Question: How do I get rid of this?

The reason I want to get rid of it is that every so often, I will move my mouse down toward the bottom of the screen, and when I mouseover this area, the mouse jumps all the way to the top-left of my screen. It's real annoying. I actually have to make my mouse go around this "feature" which I never use anyways, and probably just adds to the overhead VS introduces. So, any suggestions would be helpful.
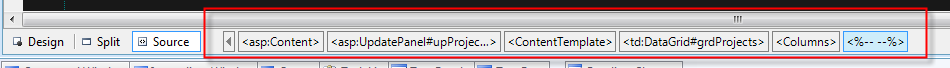
Answer: That area is called the Quick Tab Selector. This looks to be baked in with VS2008 and it's sibling IDEs (Expression, FrontPage).
But Expression Web looks like it is the only IDE that allows you to turn it off:
<URL>
After doing some personal poking around for longer than I probably should have on VS2008 and VS2010, I didn't see anything in VSSettings, the registry, project properties, SLN properties, or any of the other usual suspects for this kind of thing.